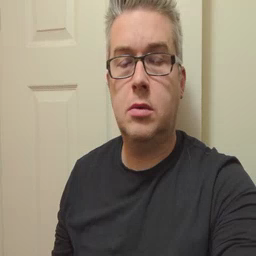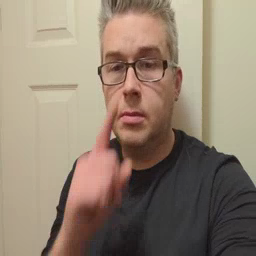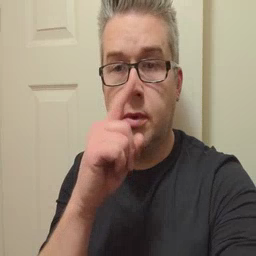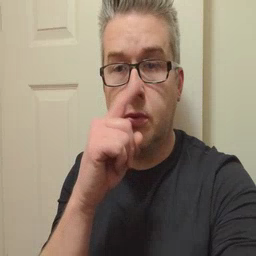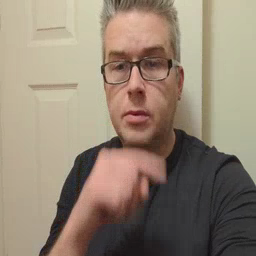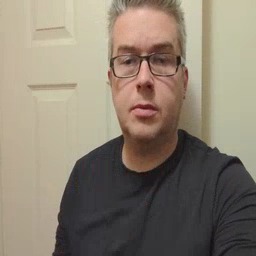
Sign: mouse